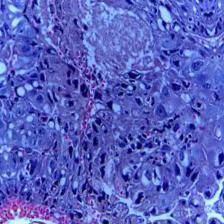
Diagnosis: OSCC